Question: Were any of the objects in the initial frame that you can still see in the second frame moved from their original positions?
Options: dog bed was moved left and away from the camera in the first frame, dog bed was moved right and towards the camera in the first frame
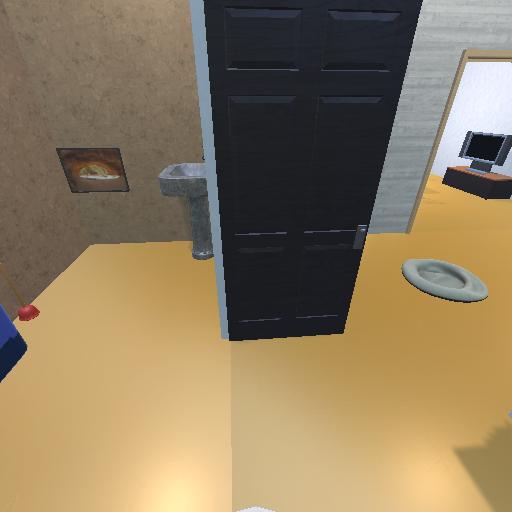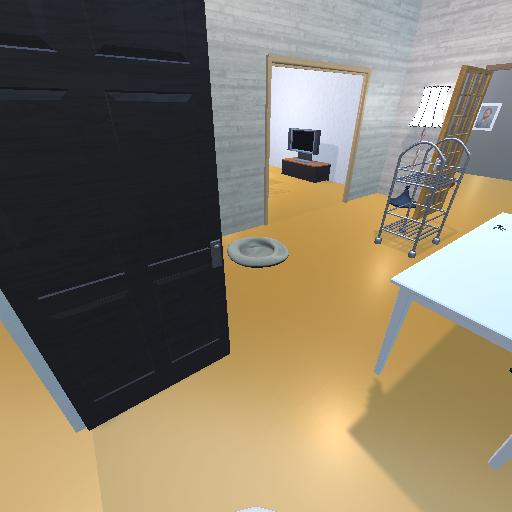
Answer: dog bed was moved left and away from the camera in the first frame